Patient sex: M
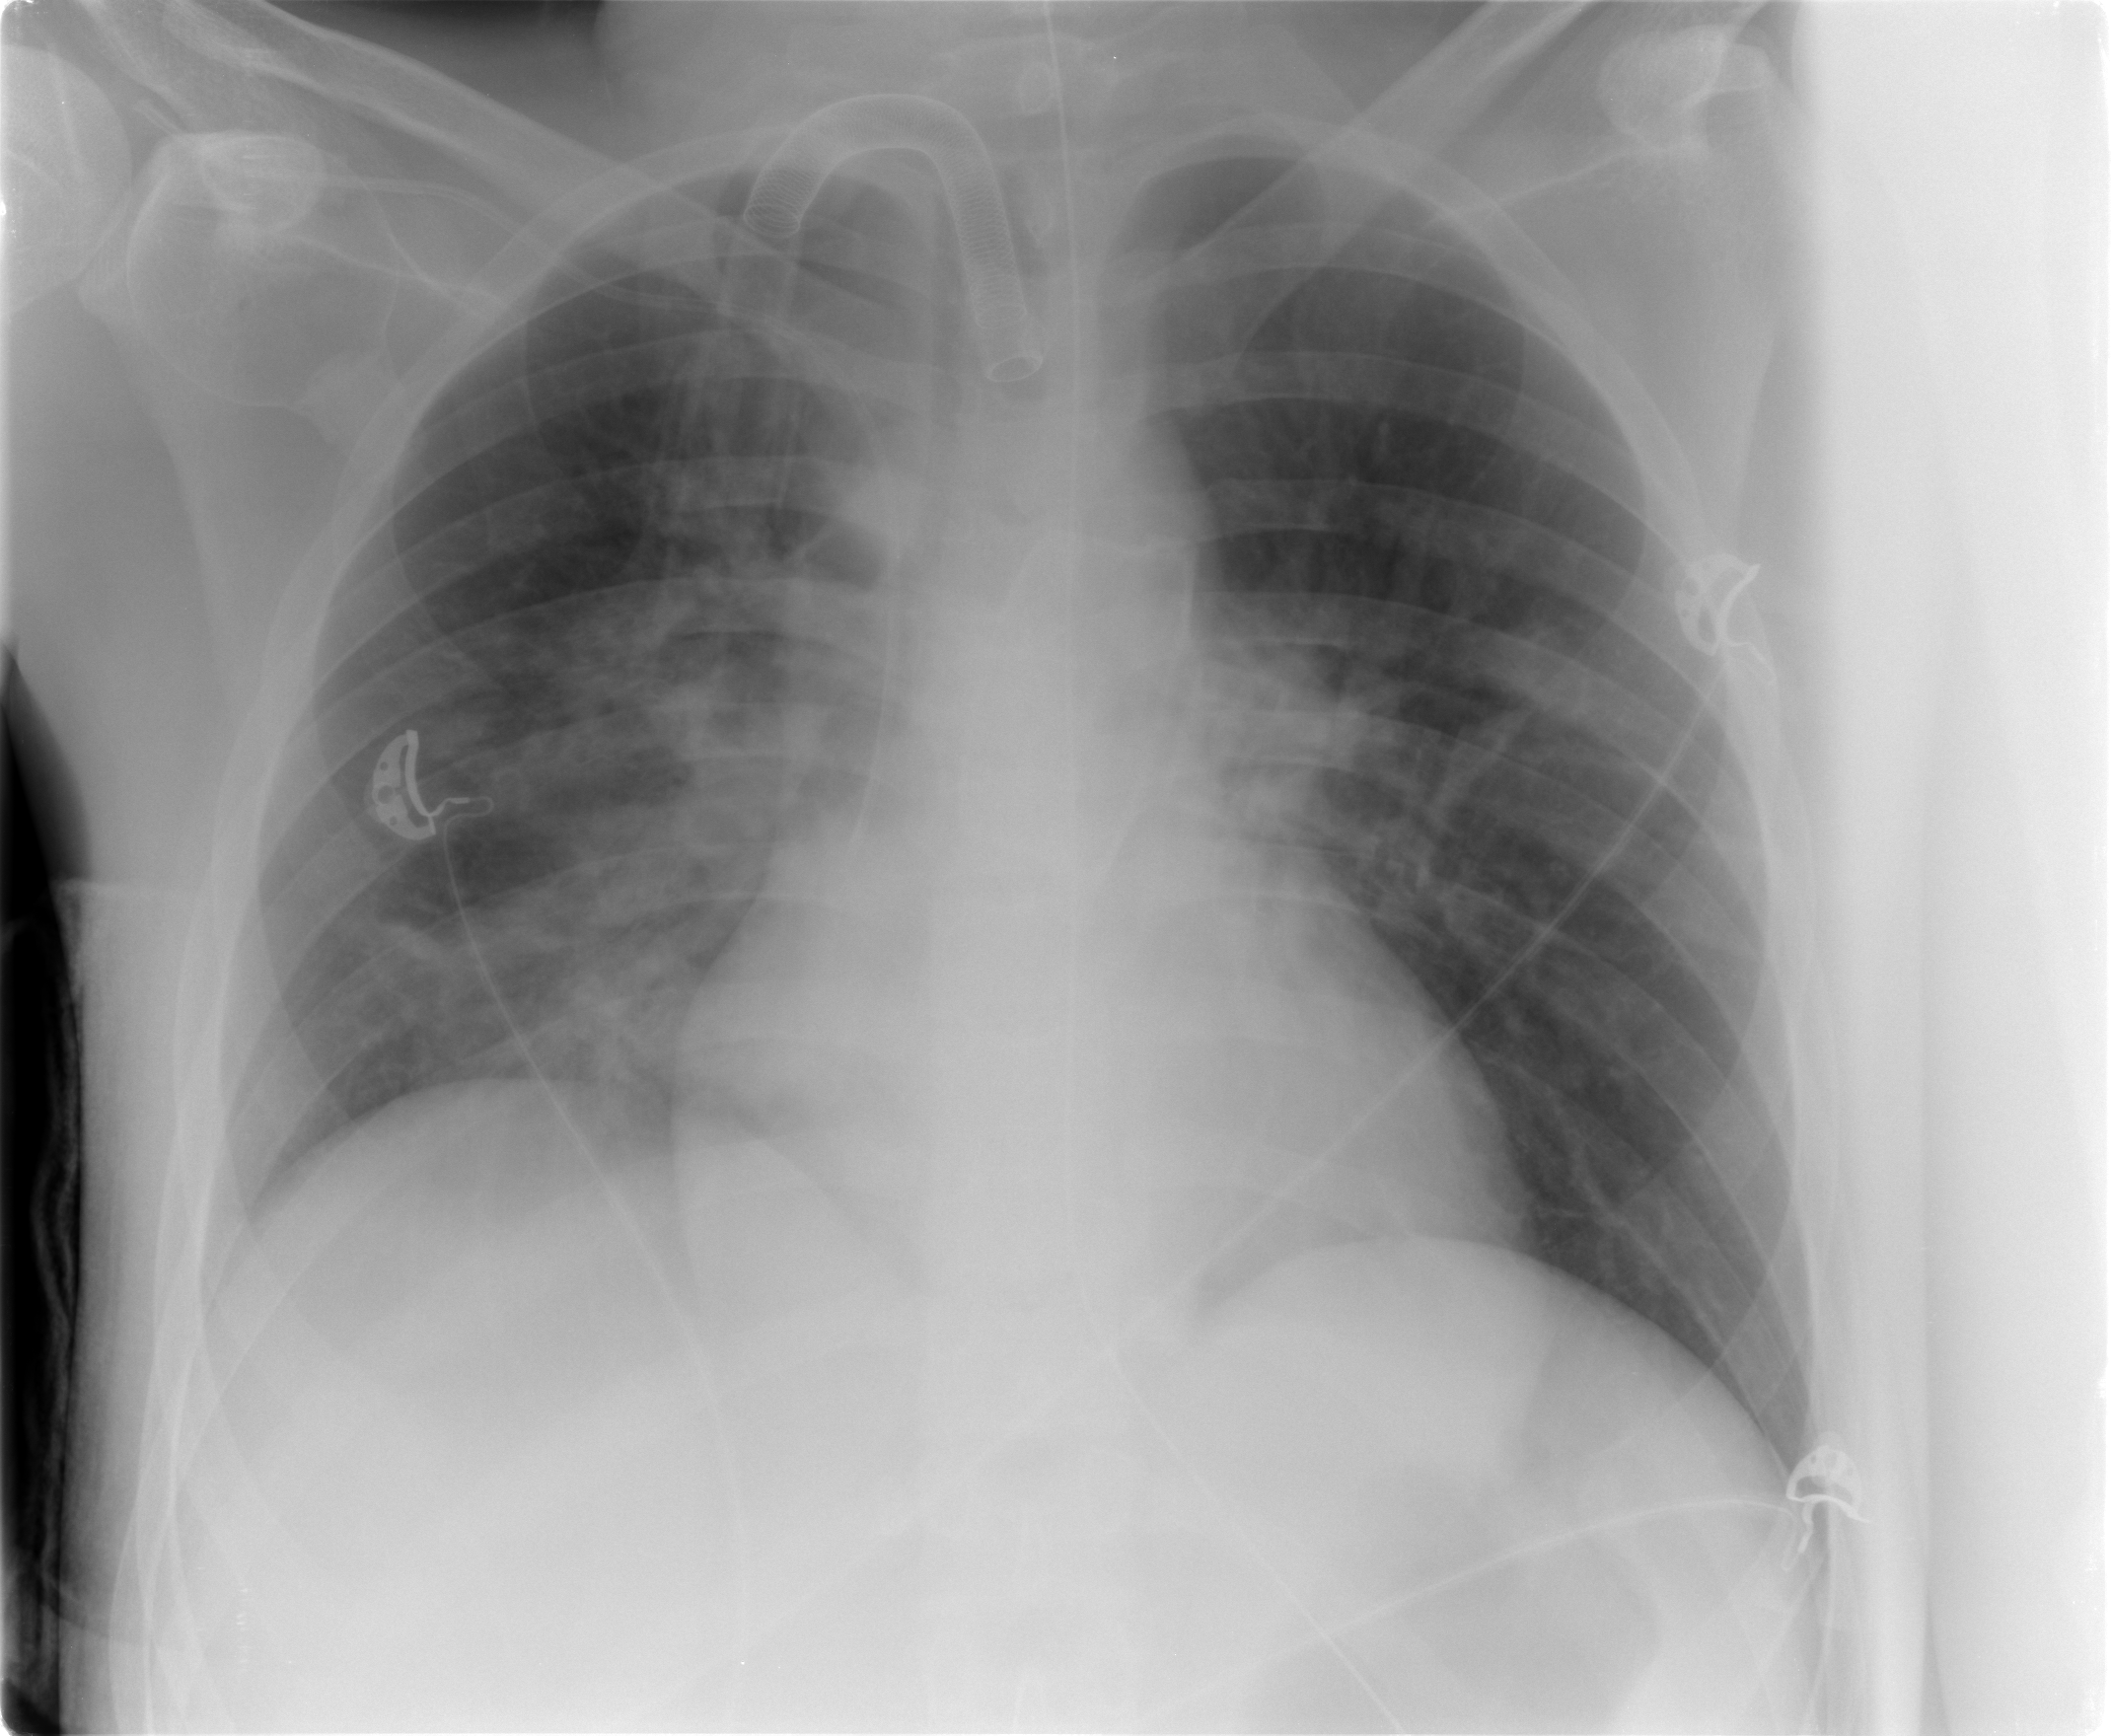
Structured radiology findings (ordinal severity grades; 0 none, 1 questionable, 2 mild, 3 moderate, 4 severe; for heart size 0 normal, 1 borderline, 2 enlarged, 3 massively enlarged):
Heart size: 1
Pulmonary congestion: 0
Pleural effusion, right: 1
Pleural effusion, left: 0
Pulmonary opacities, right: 3
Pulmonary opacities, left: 2
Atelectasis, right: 2
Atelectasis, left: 0